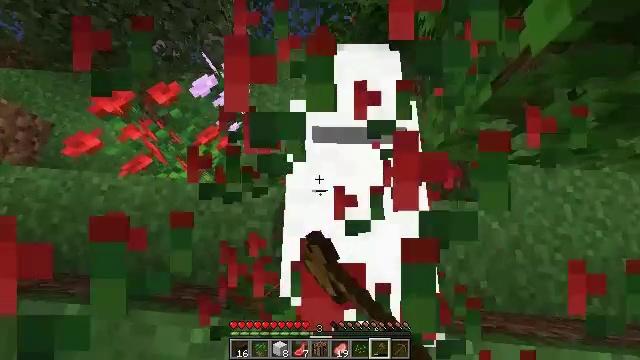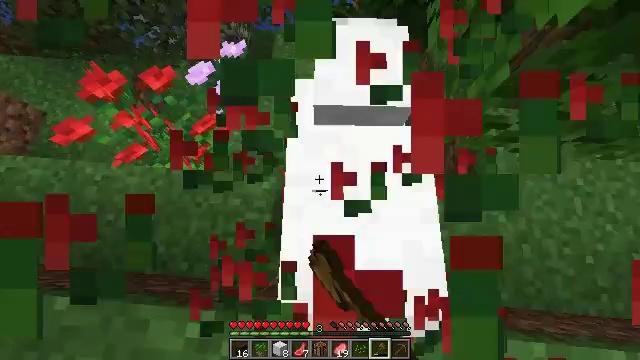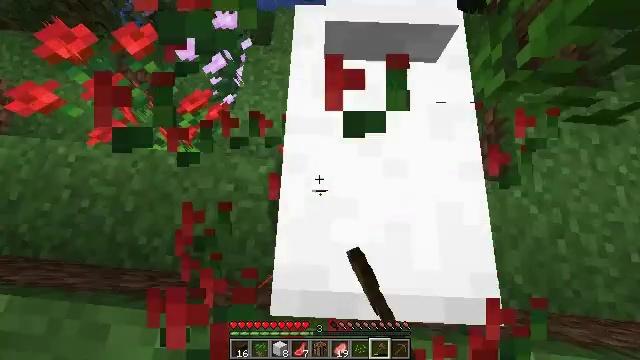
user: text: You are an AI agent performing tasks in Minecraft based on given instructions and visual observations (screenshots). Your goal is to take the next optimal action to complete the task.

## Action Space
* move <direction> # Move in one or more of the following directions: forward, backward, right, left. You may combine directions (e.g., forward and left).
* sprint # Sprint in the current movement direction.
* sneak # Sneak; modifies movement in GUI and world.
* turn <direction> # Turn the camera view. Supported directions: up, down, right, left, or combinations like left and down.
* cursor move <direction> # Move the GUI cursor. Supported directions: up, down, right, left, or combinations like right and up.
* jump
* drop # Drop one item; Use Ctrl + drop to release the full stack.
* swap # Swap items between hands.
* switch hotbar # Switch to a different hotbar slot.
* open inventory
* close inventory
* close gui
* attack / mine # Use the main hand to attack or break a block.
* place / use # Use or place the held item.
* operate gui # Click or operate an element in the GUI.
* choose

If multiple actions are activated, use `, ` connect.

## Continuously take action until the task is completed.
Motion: motion action
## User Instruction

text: Gather the rose bush by attacking it.
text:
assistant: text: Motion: turn down
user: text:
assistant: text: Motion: no_op
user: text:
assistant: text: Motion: no_op